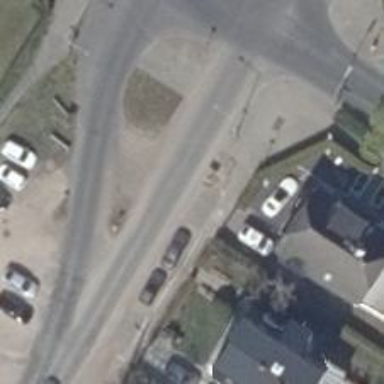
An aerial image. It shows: Residential road with asphalt surface. It is dual carriageway.